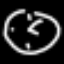
Label: clock